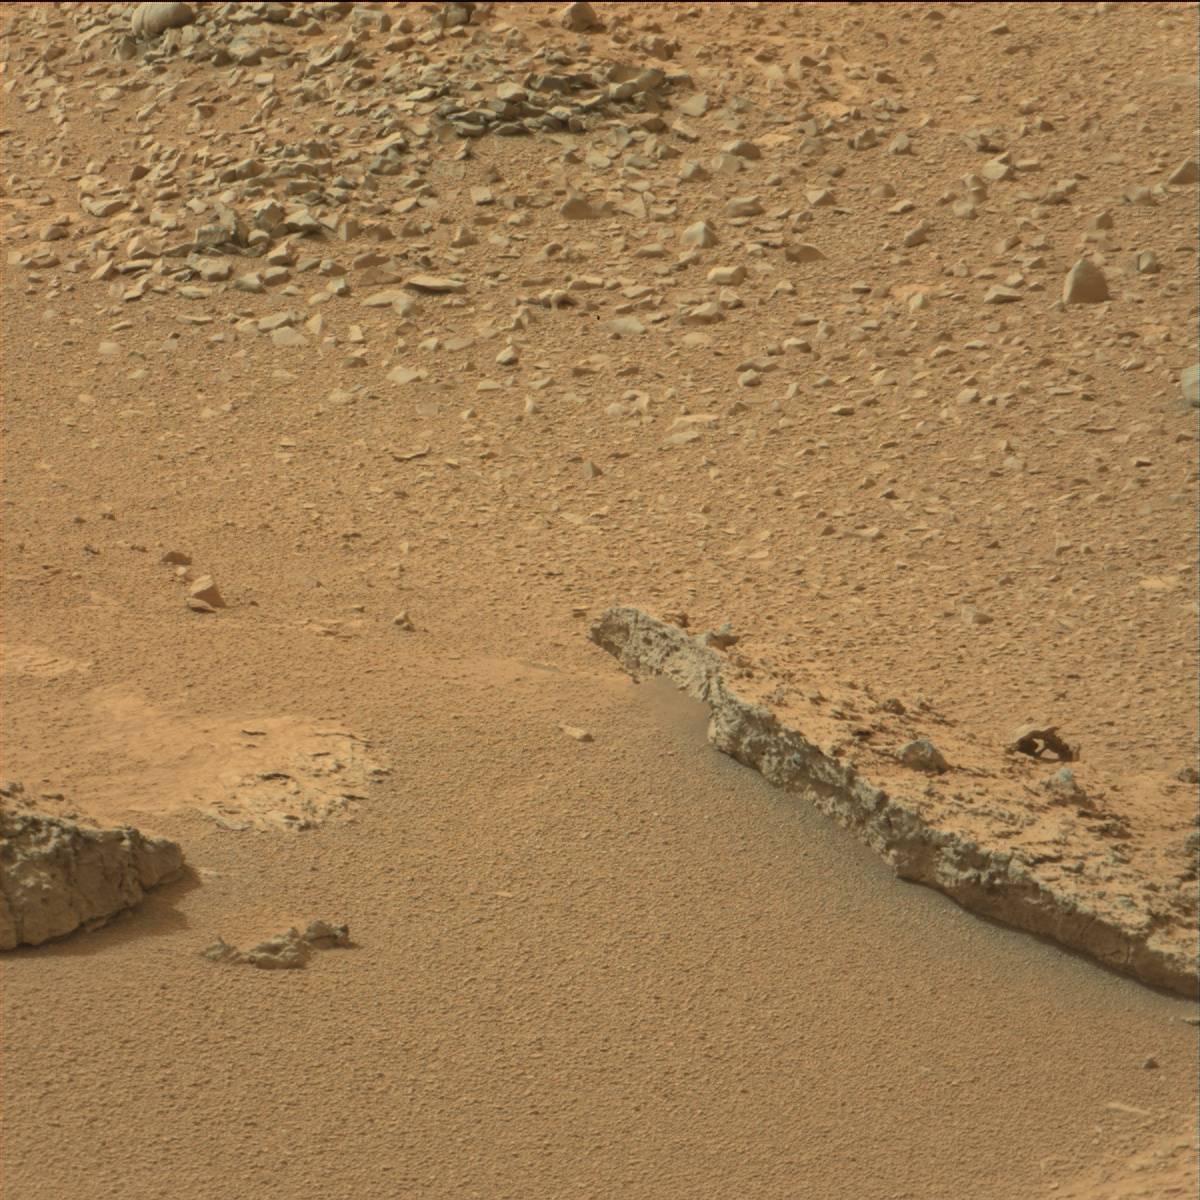
Terrain classes present: Bedrock, Rock, Sand / Soil